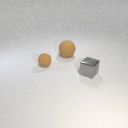
small gray metal cube to the right of large brown rubber sphere